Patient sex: M
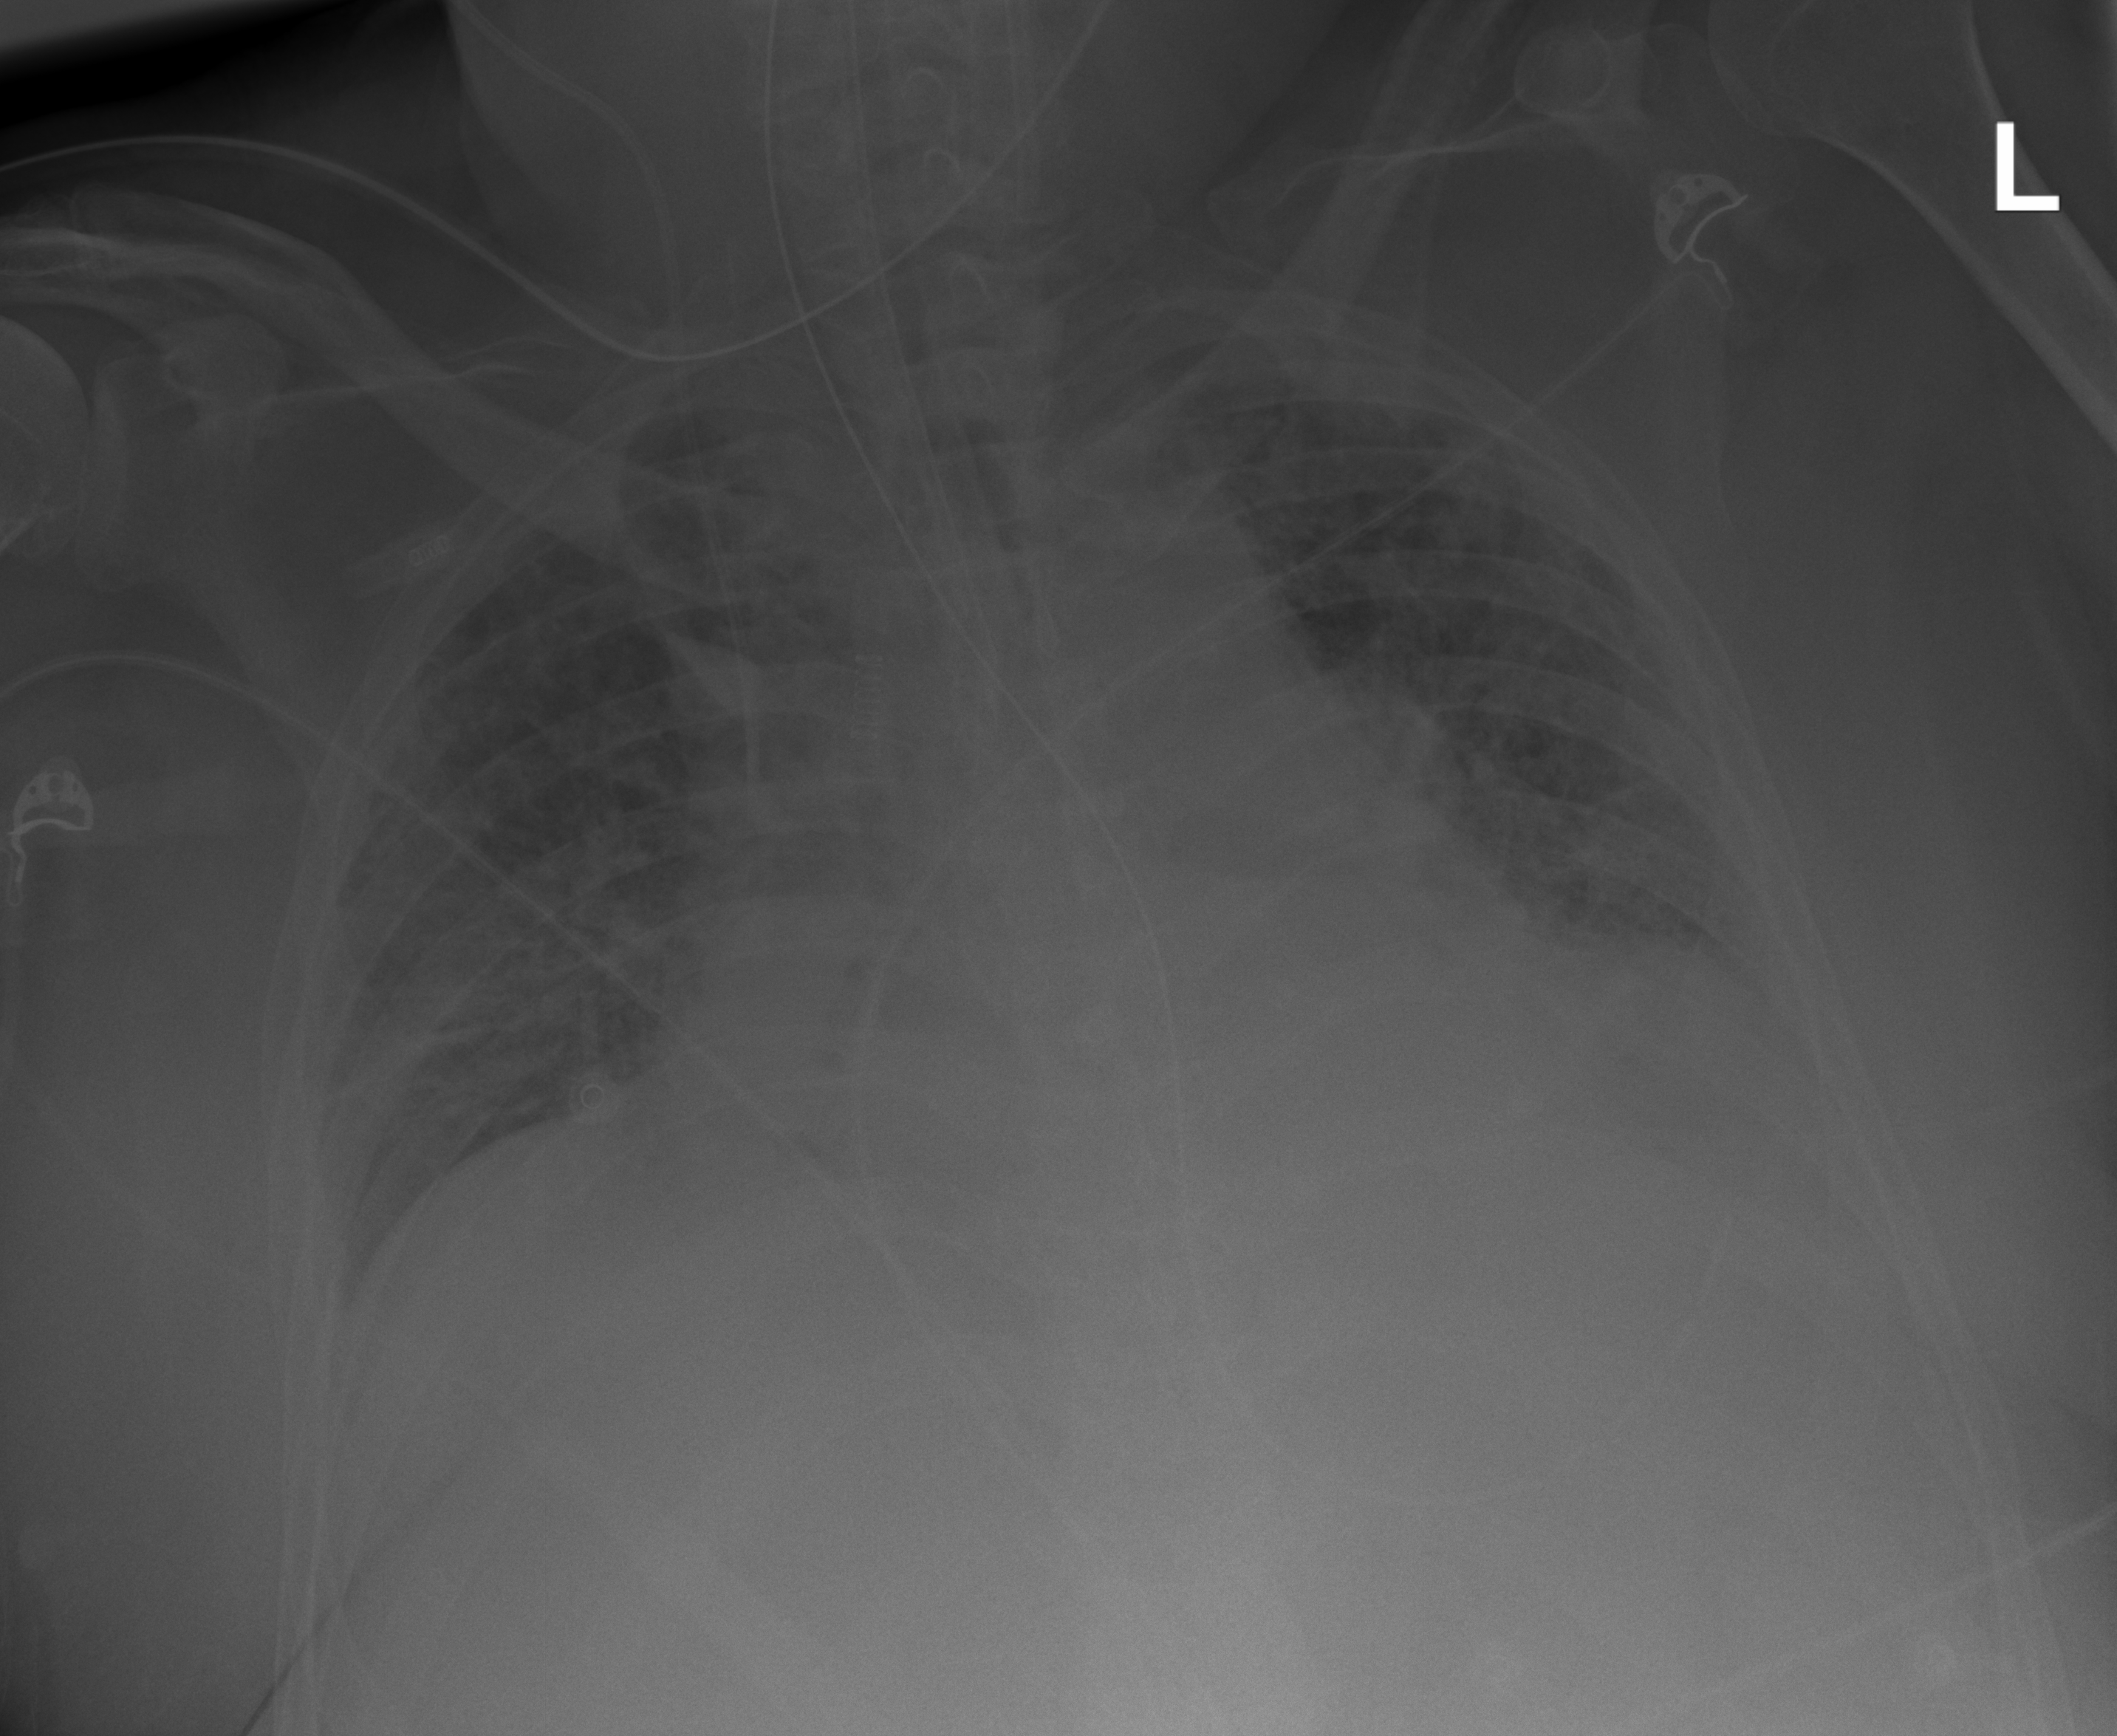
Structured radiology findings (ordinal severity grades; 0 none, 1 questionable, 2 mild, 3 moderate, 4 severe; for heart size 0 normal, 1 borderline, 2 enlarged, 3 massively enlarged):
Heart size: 2
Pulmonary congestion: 3
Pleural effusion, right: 0
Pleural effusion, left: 2
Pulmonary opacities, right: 3
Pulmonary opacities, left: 3
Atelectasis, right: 3
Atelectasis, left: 3